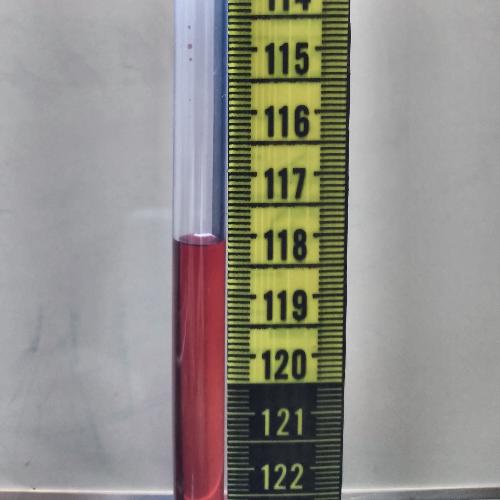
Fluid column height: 118.1 cm